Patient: sex M, age 45
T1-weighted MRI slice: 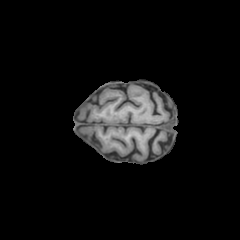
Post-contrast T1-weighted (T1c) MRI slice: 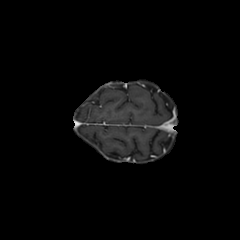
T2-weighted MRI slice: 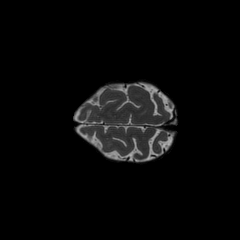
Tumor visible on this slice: no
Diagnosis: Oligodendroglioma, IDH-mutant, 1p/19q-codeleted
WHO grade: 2